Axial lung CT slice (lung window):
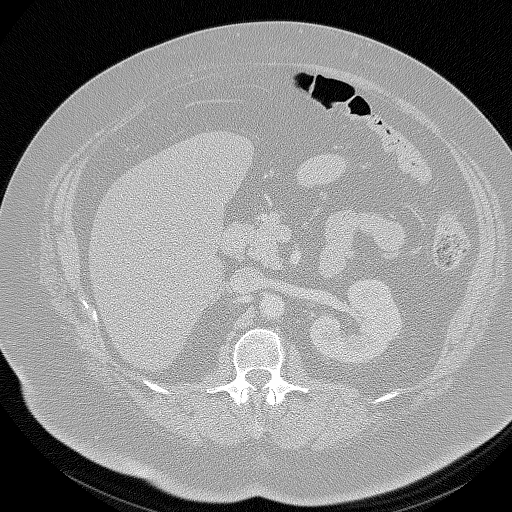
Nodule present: no